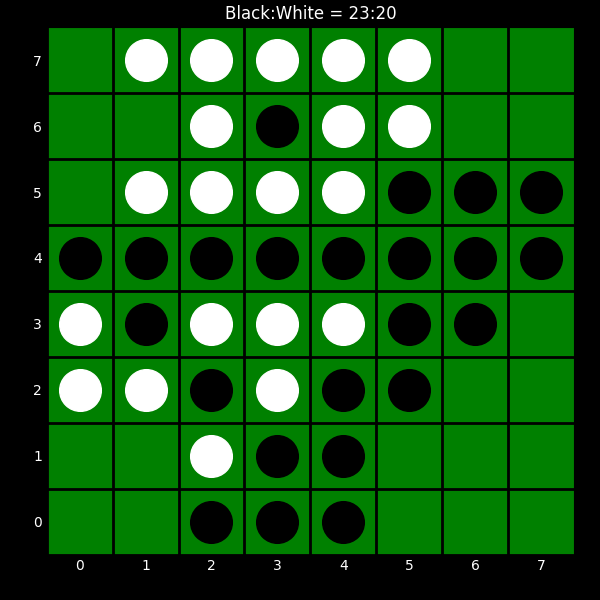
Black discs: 23
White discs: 20